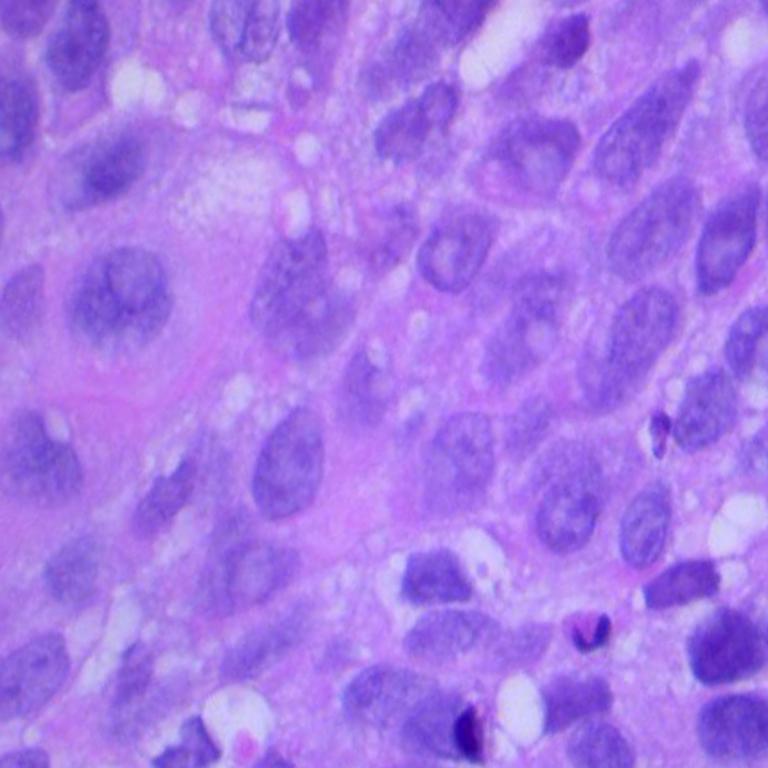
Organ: lung
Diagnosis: squamous carcinomas